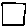
Label: square